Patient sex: M
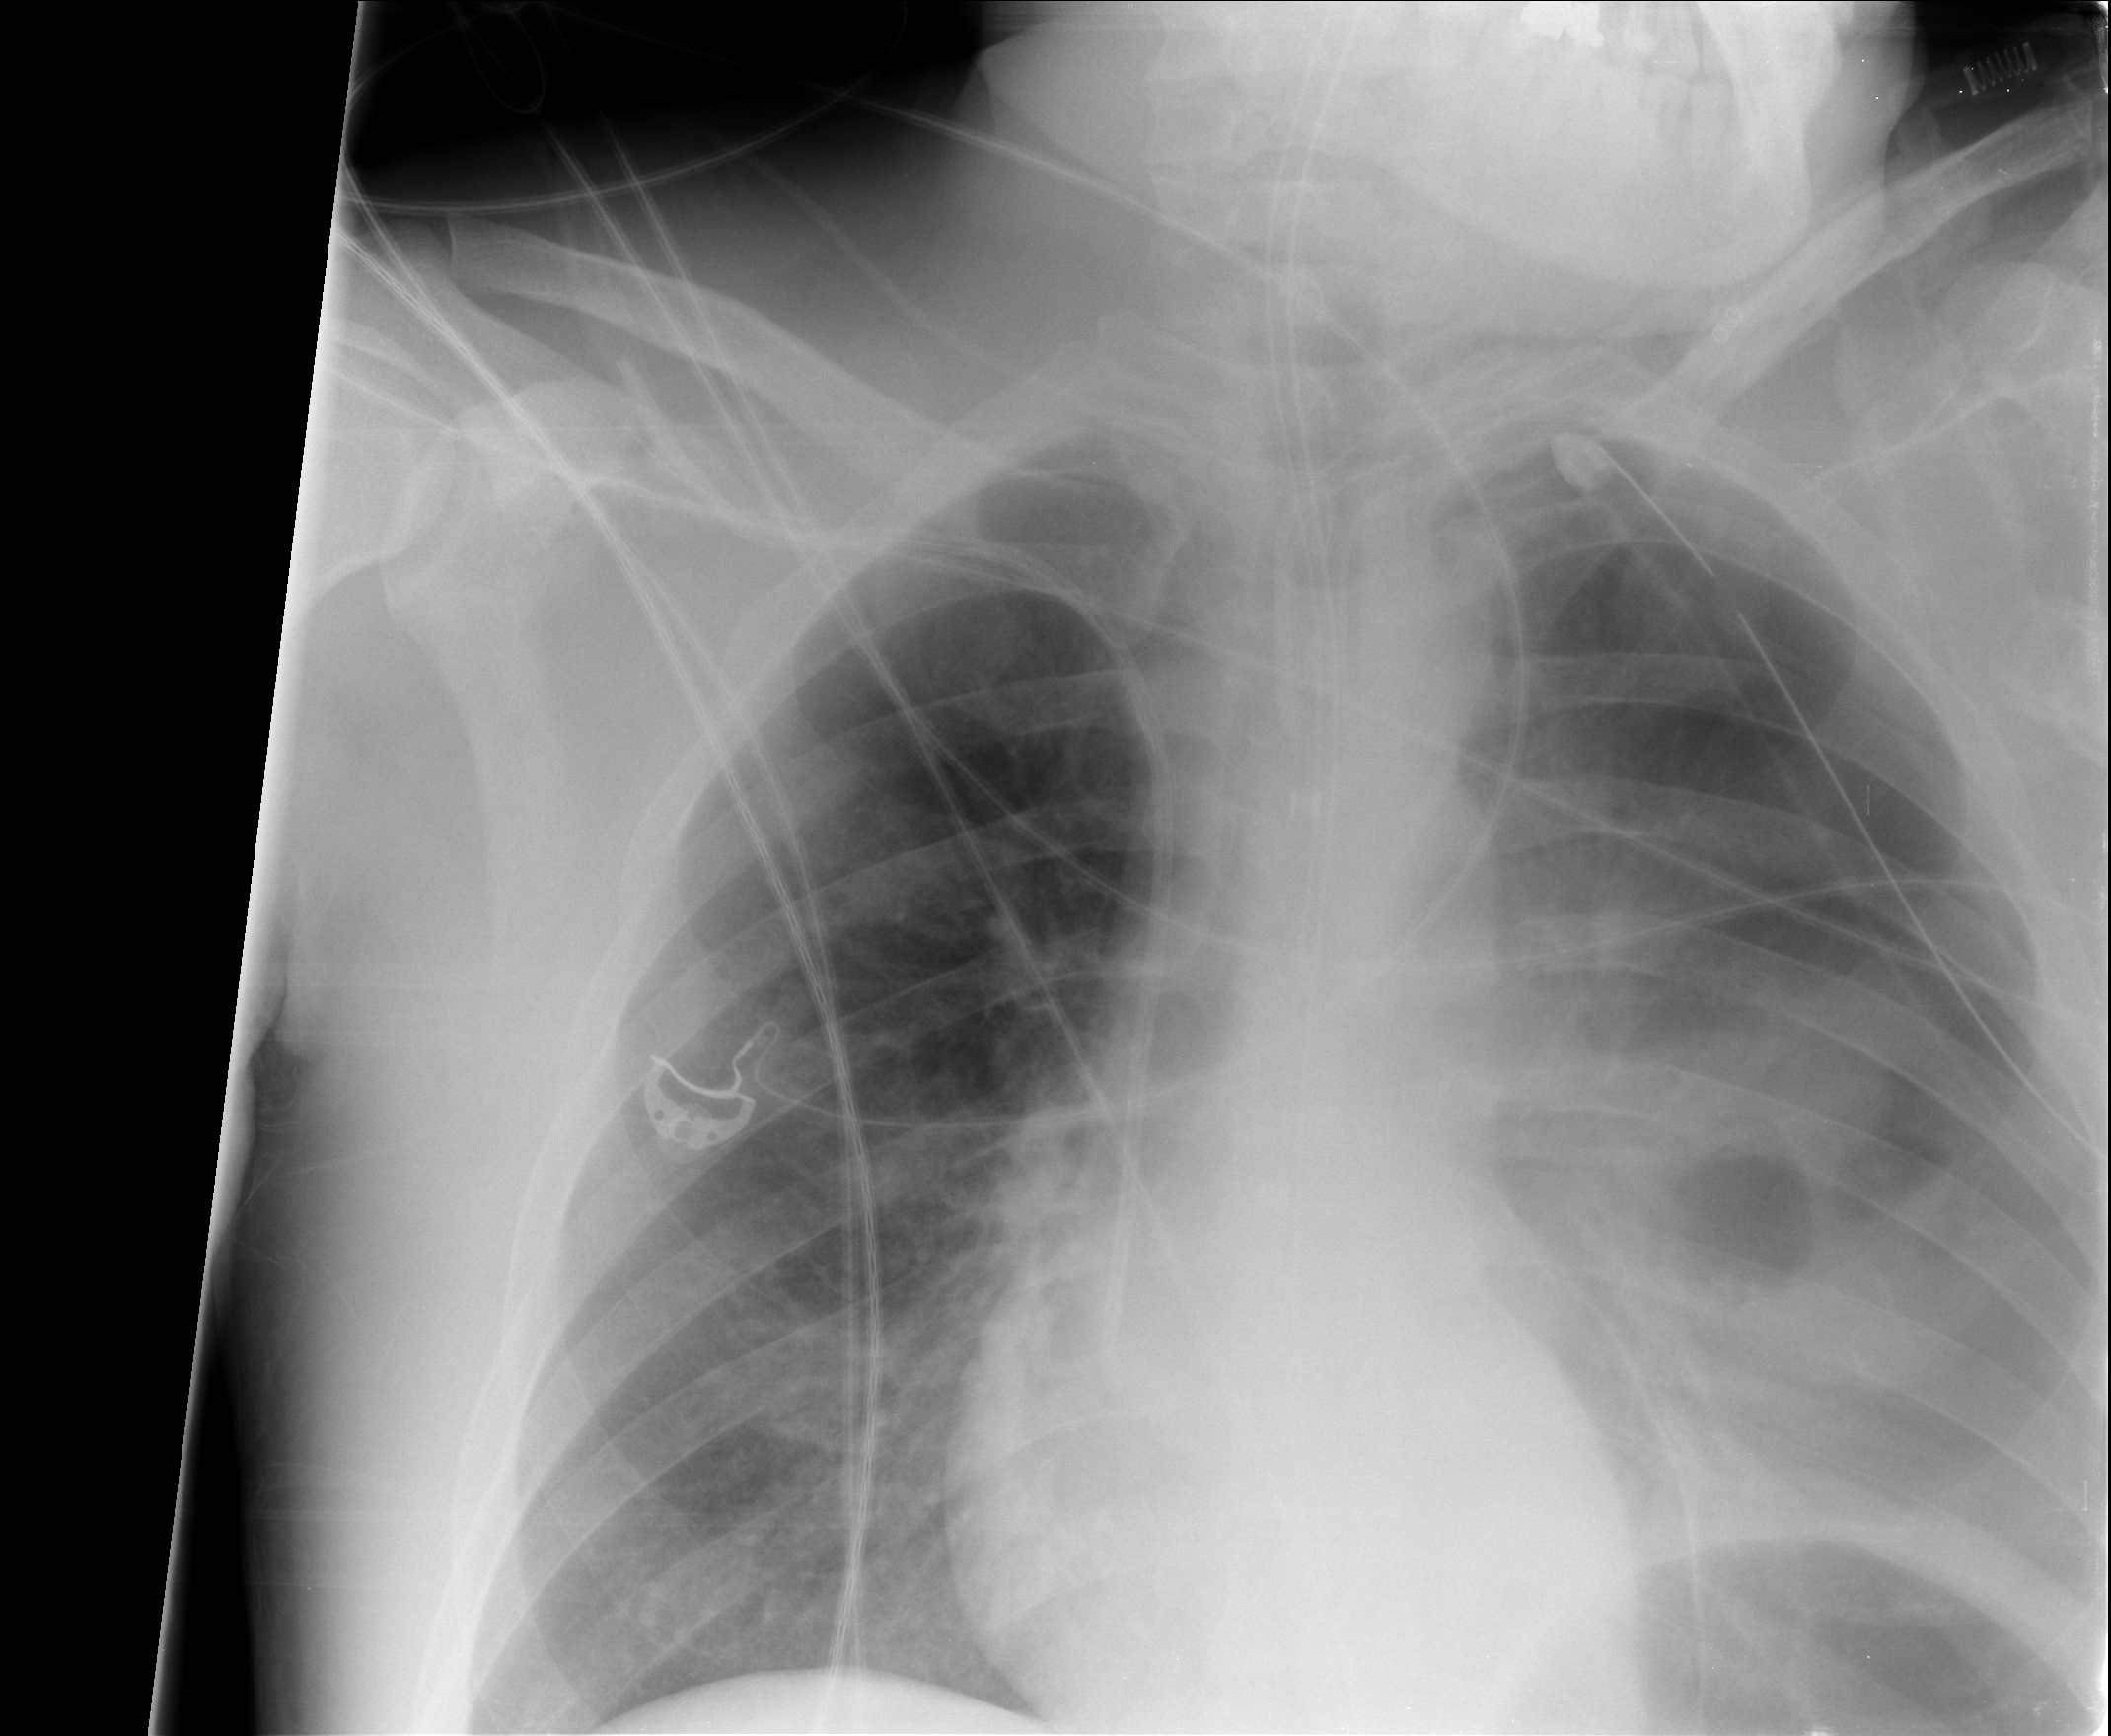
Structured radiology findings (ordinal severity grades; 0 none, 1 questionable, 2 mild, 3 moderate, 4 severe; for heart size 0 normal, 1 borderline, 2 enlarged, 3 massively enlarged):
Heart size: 0
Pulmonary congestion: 0
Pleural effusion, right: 0
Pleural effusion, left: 2
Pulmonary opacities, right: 2
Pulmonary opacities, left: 3
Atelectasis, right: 0
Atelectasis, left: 0